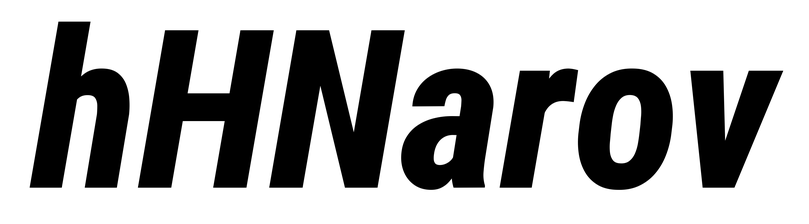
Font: Roboto-Italic_Condensed_ExtraBold_Italic